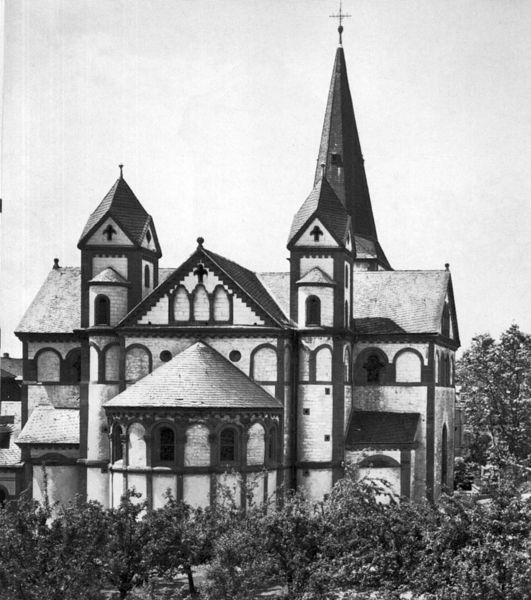
Titel: Ehemalige Propsteikirche St. Peter, Merzig
Standort: Merzig (EU - D - Saarland)
Schlagwörter: bäume, fenster, kirche, turm, ansicht, dächer, backstein, rundbogen, foto, kreuz, türme, schwarzweiss, photo, querhaus, apsis, romanik, fachwerk, historismus, basilika, blendarkaden, schwarweiß